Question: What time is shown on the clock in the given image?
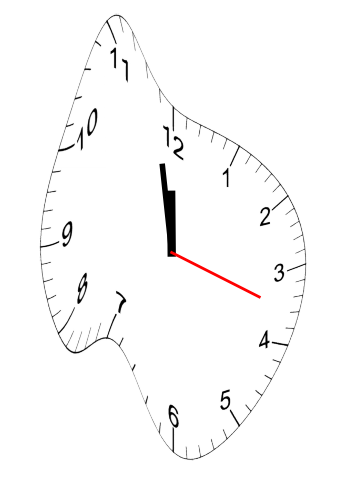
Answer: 11:58:18